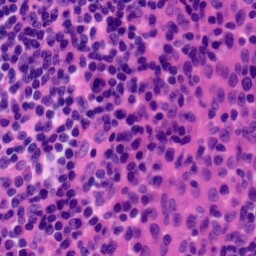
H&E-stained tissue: Tonsil